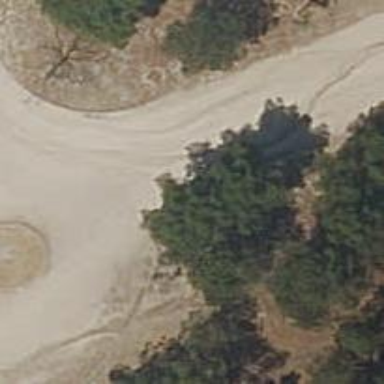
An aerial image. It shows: Dirt track road.